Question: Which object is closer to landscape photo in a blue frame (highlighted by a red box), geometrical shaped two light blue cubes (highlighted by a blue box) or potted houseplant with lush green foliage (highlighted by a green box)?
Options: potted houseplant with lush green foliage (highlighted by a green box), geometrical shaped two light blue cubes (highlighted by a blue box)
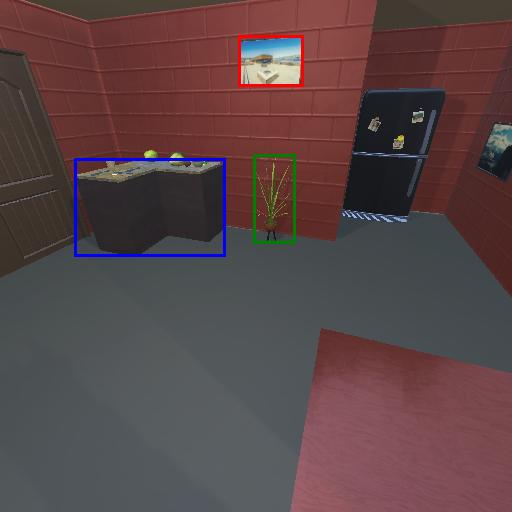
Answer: potted houseplant with lush green foliage (highlighted by a green box)